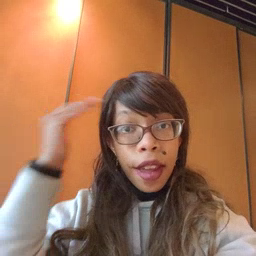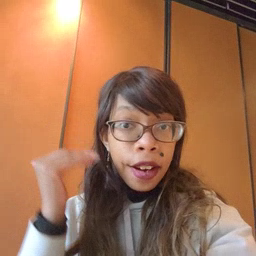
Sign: head